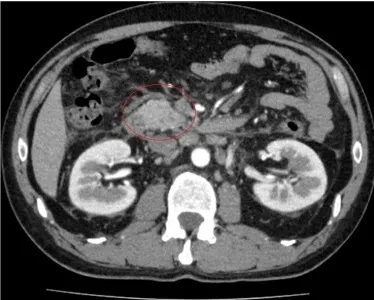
Imaging examinations performed after chemotherapy. (B) After six cycles of FOLFIRI plus cetuximab treatment, CT scans on November 28, 2020 revealed significant enlargement of lymph nodes in the hilar area, adjacent to the abdominal aorta, and bilateral iliac vessels, with a maximum of about 2.3 cm and slightly enhancement.
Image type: radiology (ct)